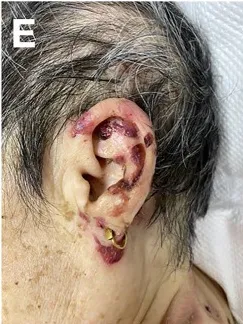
Clinical features of this patient. (E) Bloody crusts around the ear.
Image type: medical_photograph (other_medical_photograph)